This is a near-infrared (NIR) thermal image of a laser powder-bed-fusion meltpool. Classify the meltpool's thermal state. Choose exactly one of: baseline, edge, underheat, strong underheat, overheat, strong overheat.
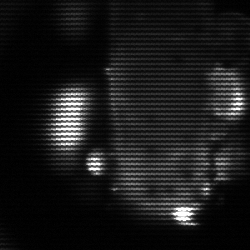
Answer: strong underheat